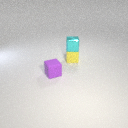
small yellow rubber cube to the right of small purple rubber cube